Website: bh-photo
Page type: address-validator
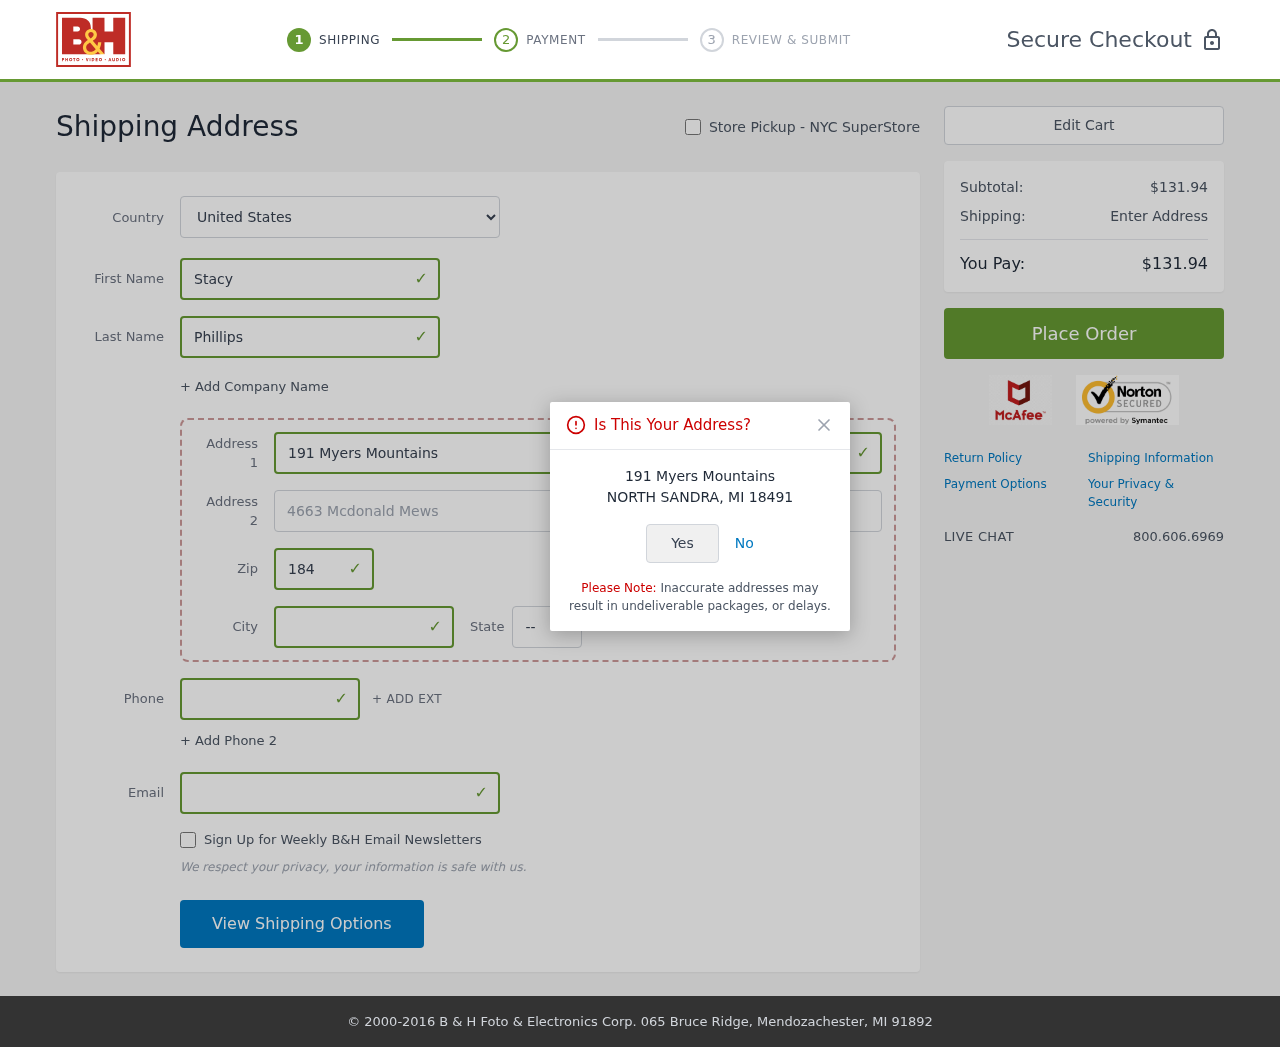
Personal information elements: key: PII_CITY
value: North Sandra
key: PII_COUNTRY
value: United States
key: PII_EMAIL
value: stacy_phillips@hotmail.com
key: PII_FIRSTNAME
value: Stacy
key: PII_LASTNAME
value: Phillips
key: PII_PHONE
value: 6586225152
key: PII_POSTCODE
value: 18491
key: PII_STATE_ABBR
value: MI
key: PII_STREET
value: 191 Myers Mountains
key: PII_STREET2
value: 4663 Mcdonald Mews
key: PII_CITY_CONFIRM
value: NORTH SANDRA
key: PII_POSTCODE_FULL
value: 18491
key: PII_POSTCODE_NUMERIC
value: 18491
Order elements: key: ORDER_SUBTOTAL
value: $131.94
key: ORDER_TOTAL
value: $131.94